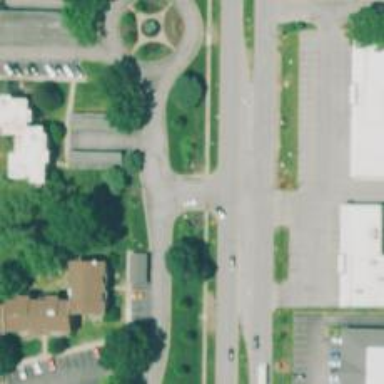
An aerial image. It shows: Road with stop sign.